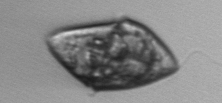
Label: Gyrodinium